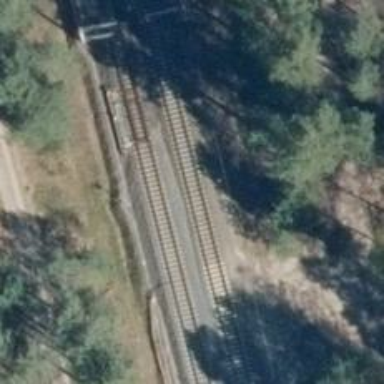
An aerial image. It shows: Railway signal.